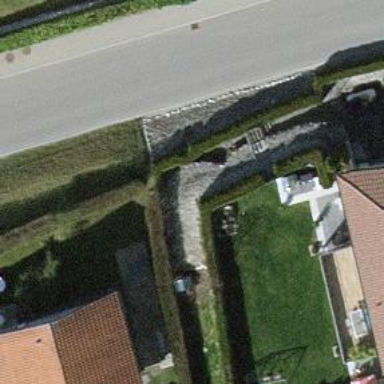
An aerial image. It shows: Hedge barrier.